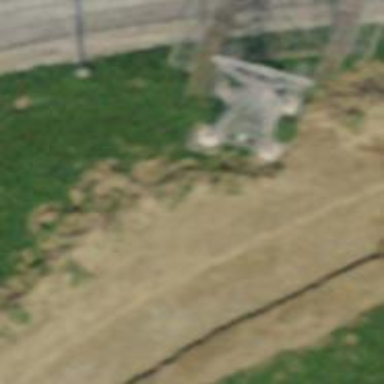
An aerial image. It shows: Pylon for aerialway.